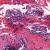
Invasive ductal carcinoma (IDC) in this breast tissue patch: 0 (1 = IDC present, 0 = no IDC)